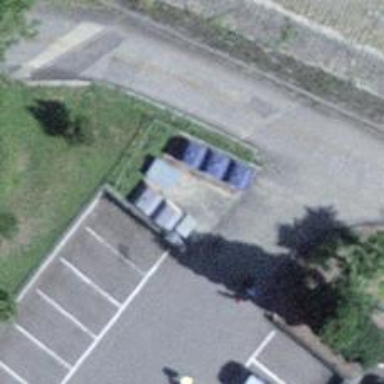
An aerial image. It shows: Recycling container at amenity designated for recycling.